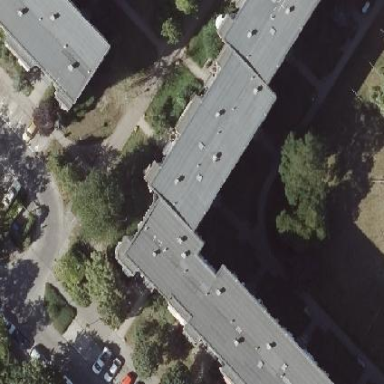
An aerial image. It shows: Building with apartments and flat roof.